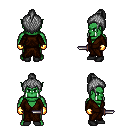
a pixel art fantasy rpg character, male body template, orc, green skin, brown robe, magenta pants, gray short topknot hairstyle, gold gloves, black shoes, dagger, four views (front, back, left, right), 2x2 character sprite sheet, small pixel art, hard edges, no anti-aliasing